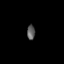
Tissue: prostate
Cell type: Epithelial cells
Senescence score: 0.3346
Nuclear area (px): 114
Mean DAPI intensity: 94.123